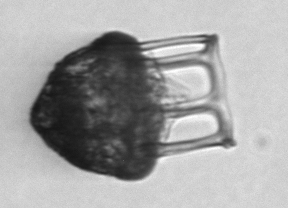
Label: Dictyocysta